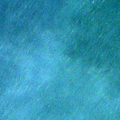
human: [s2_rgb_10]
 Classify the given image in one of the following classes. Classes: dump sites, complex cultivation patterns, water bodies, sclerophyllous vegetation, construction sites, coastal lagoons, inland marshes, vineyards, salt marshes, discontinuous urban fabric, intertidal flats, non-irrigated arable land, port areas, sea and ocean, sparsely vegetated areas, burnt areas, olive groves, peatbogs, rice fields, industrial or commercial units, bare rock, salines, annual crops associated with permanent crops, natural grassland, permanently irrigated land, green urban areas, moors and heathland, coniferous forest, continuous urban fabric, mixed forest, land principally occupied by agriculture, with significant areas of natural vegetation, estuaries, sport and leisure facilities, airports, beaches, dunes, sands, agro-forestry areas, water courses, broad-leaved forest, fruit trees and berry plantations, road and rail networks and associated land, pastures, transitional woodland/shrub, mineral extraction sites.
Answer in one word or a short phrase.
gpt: sea and ocean